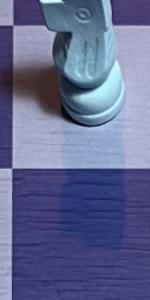
Label: Empty